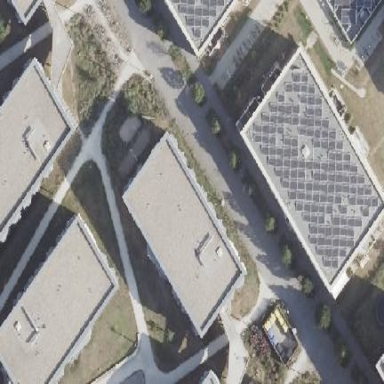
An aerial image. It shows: Dormitory building.